Question: I am running a program in eclipse that references a file in the program's source folder. However, when I export the program into a runnable JAR, the program cannot seem to find the file. Essentially, the program works perfect in eclipse but doesn't do so when it's a standalone program.
I've attached a photo of how I reference the file in the program.

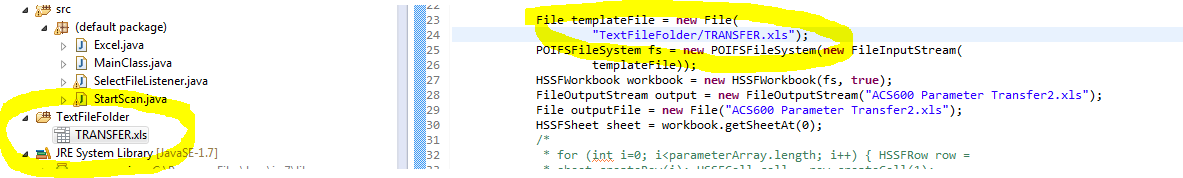
Answer: Once it's in the jar, you can't find it using 'new File()' -- it's now a class path resource. You need to use 'this.getClass().getResourceAsStream("/TestFileFolder/TRANSFER.xls");' (or, if your method is static, you need to use the 'className.class' in place of 'getClass()').
this is actually a feature -- if for any reason you need to change the 'TRANSFER.xls' resource, you can do so by shadowing it in the classpath without repacking the jar.